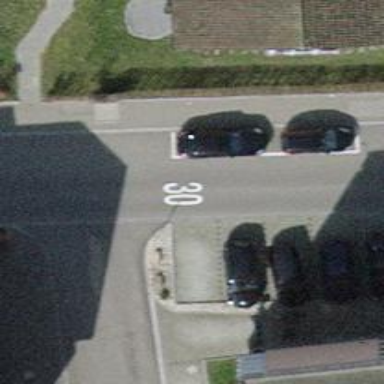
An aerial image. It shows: Residential road with asphalt surface. There is parking lane on the right side.